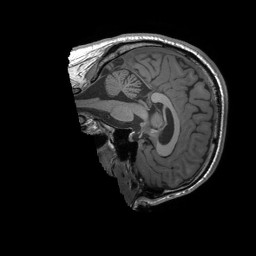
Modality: T1w
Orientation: sagittal
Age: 31
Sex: male